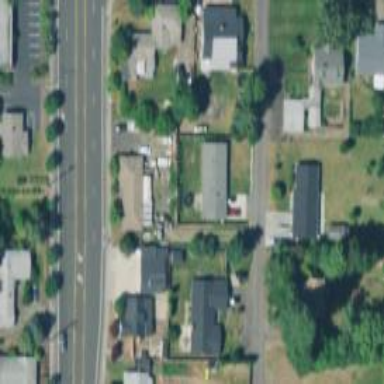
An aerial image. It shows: Single-family residential area.